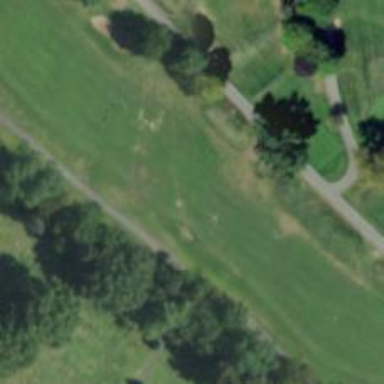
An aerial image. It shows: Golf hole.